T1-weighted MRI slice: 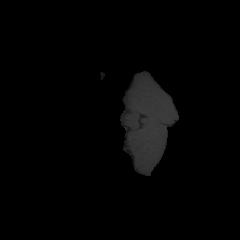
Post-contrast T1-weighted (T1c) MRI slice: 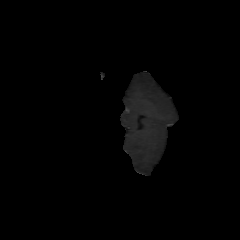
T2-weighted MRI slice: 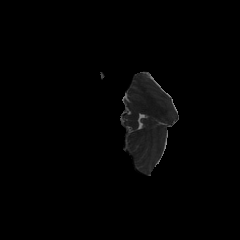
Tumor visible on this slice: no